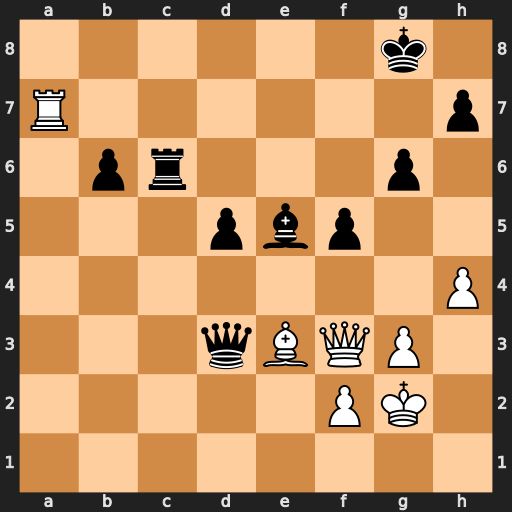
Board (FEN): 6k1/R6p/1pr3p1/3pbp2/7P/3qBQP1/5PK1/8
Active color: w
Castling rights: -
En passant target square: -
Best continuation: Ra8+ Kf7 Rf8+ Kxf8 Bh6+